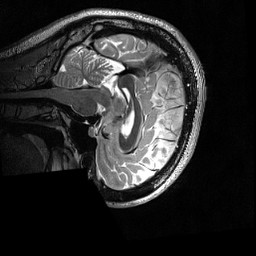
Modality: T2w
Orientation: sagittal
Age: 21
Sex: female
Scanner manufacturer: siemens
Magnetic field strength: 3 T
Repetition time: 3.2 s
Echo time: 0.56 s